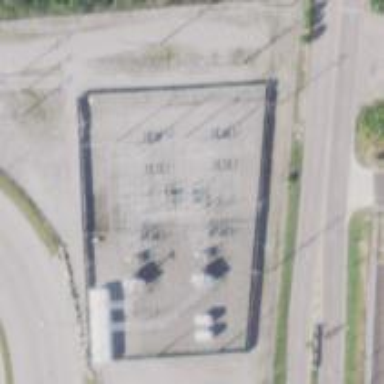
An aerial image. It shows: Power pole.